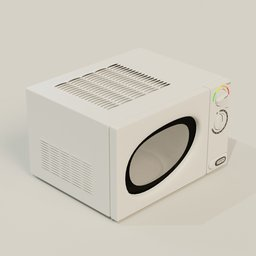
Label: appliances